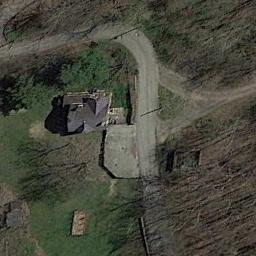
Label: sparse_residential